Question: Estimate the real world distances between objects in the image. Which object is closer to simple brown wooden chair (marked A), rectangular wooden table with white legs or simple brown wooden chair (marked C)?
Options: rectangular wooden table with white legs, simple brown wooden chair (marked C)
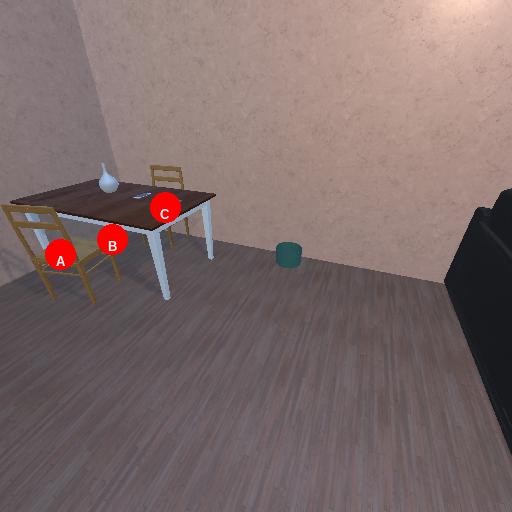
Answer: rectangular wooden table with white legs